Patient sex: F
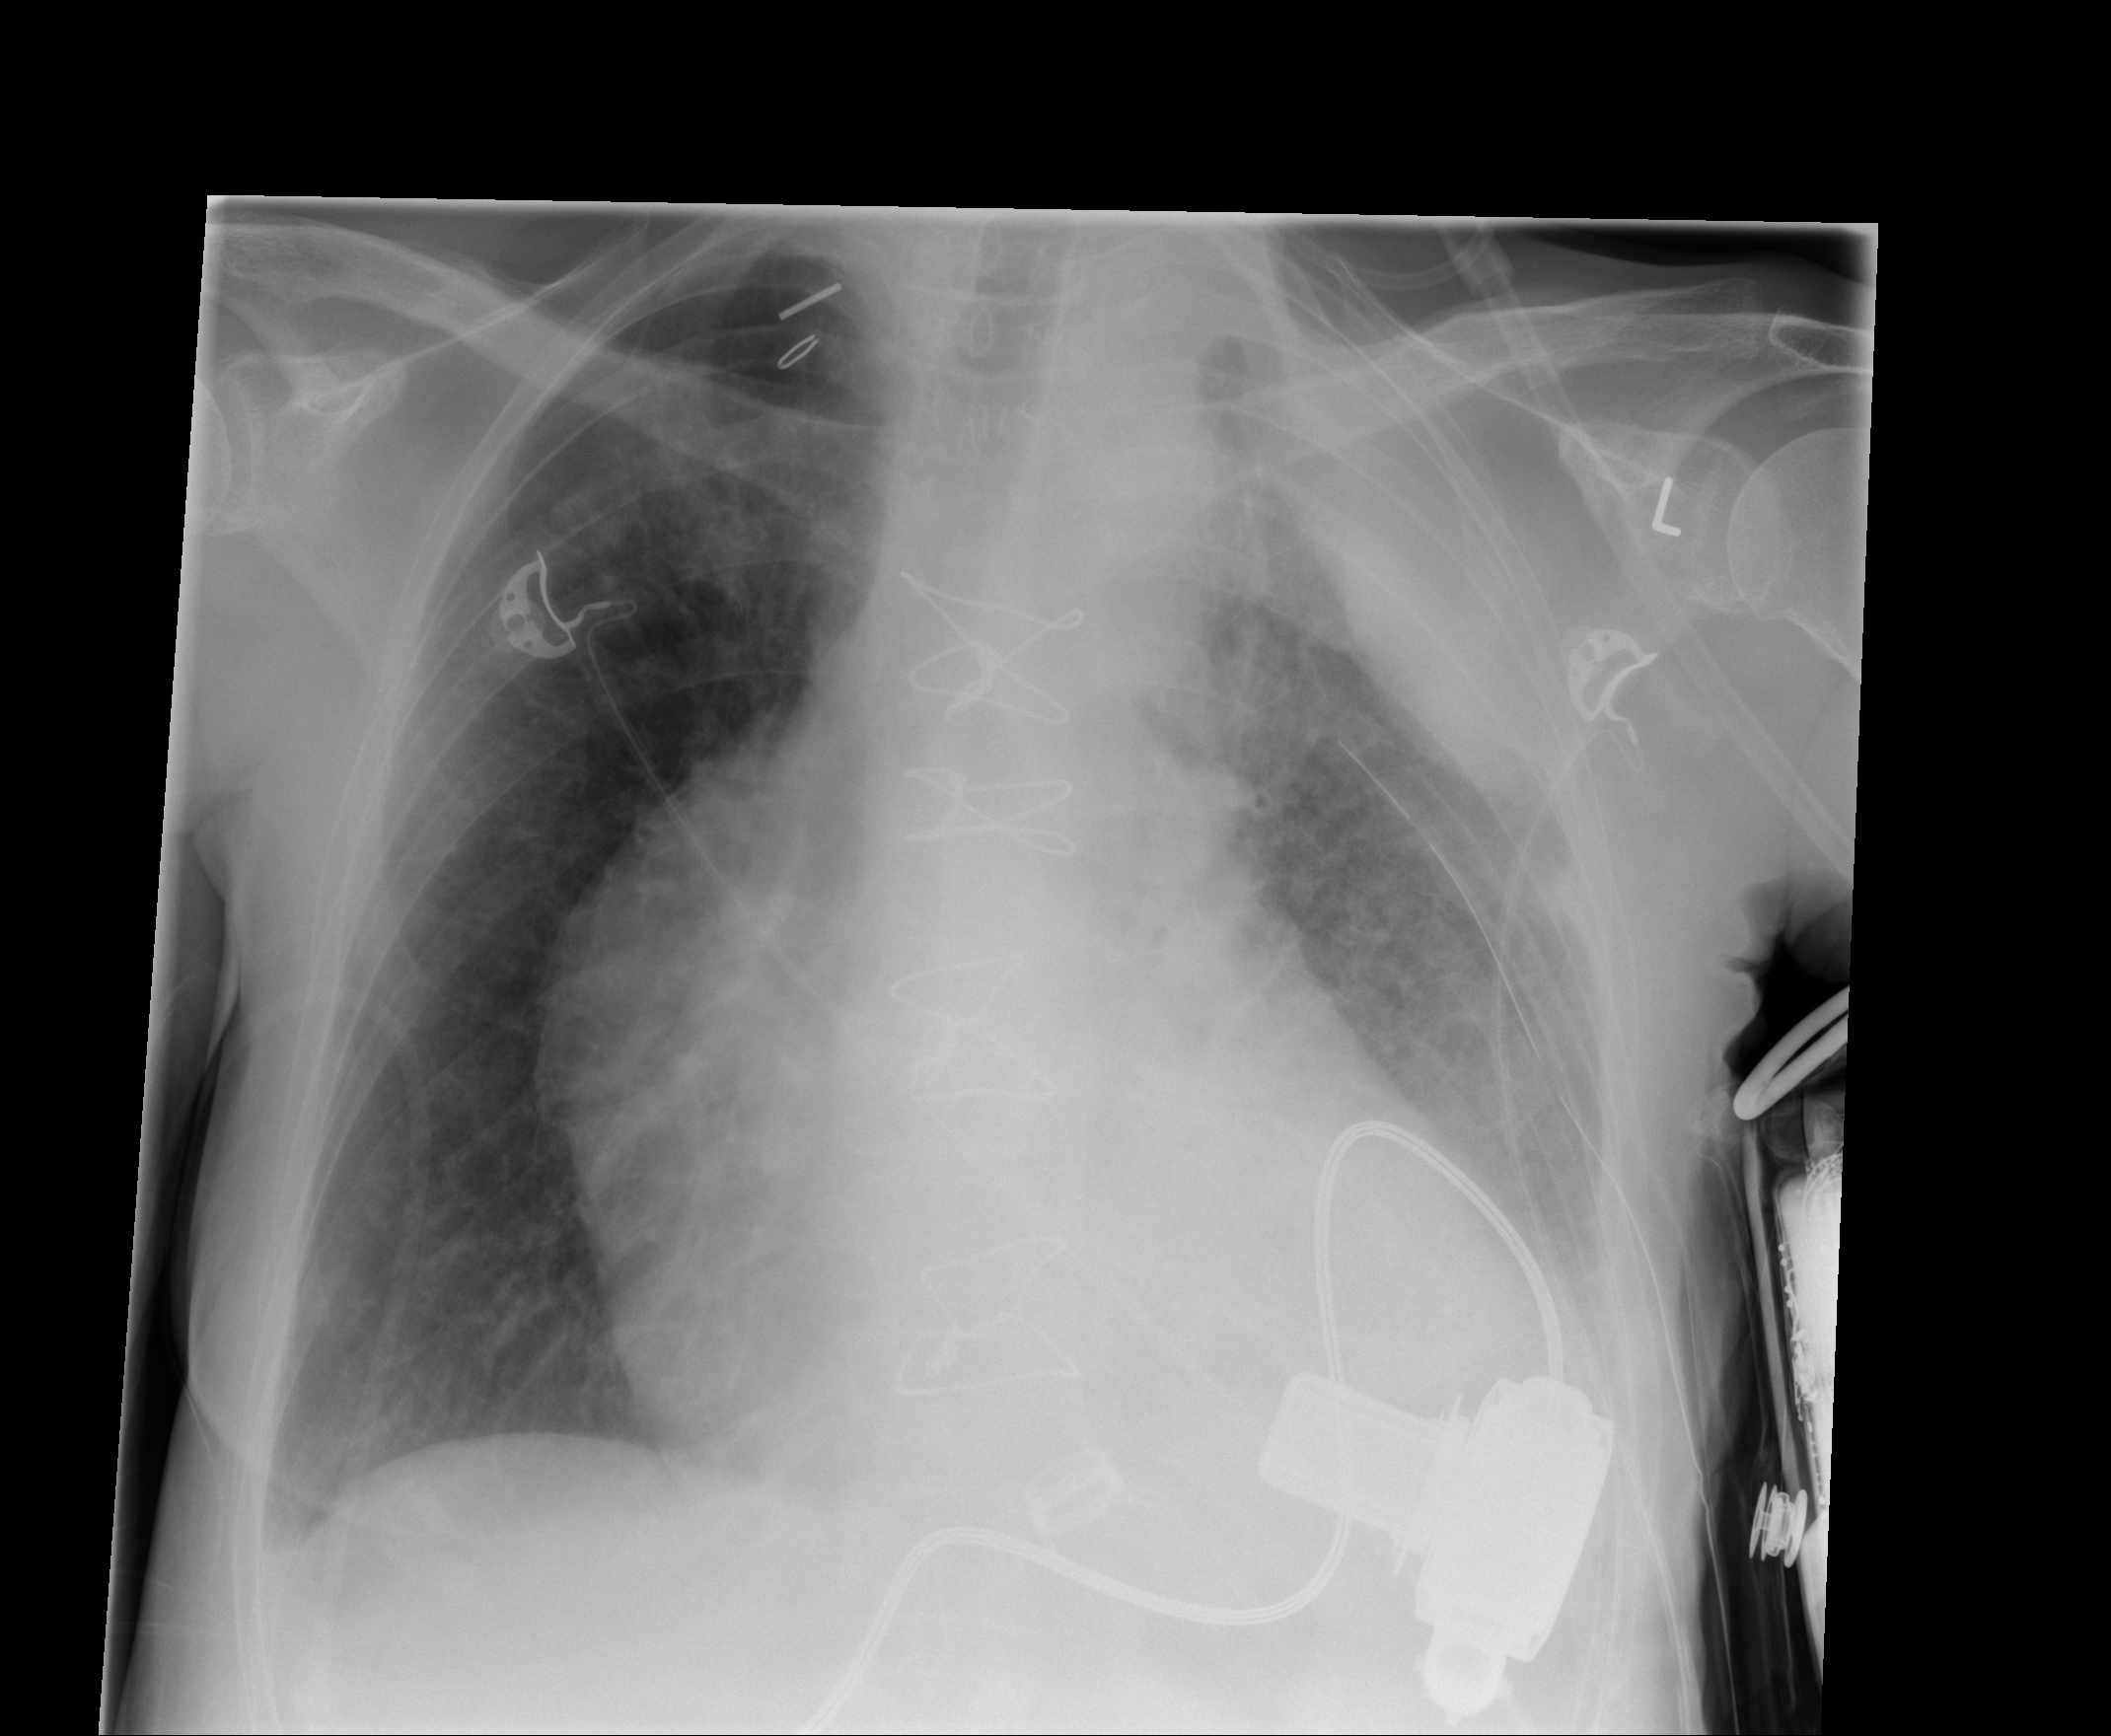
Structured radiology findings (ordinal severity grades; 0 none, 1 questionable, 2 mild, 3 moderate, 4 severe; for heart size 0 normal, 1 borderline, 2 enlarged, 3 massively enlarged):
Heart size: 3
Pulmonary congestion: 0
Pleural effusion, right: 1
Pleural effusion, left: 2
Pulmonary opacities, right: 0
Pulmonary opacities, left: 2
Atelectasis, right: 2
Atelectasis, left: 2